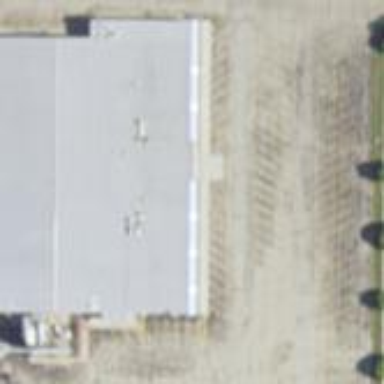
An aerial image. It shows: Building with bowling alley inside.